Interaction volume radius: 10 \u00c5
Interaction volume height: 15 \u00c5
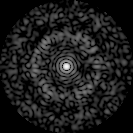
Disorder parameter: 0.7858